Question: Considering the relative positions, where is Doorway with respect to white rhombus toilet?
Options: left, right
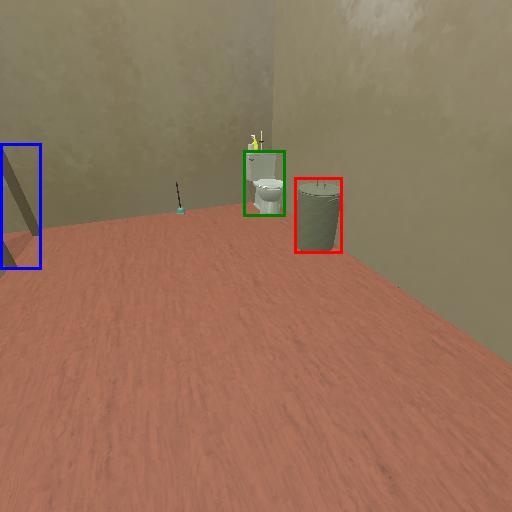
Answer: left